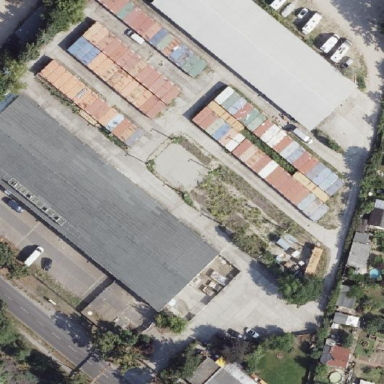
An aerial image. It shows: Commercial building.